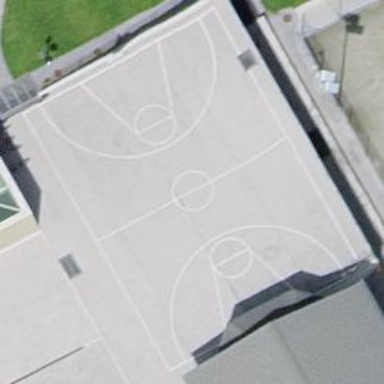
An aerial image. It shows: Basketball court with asphalt surface.